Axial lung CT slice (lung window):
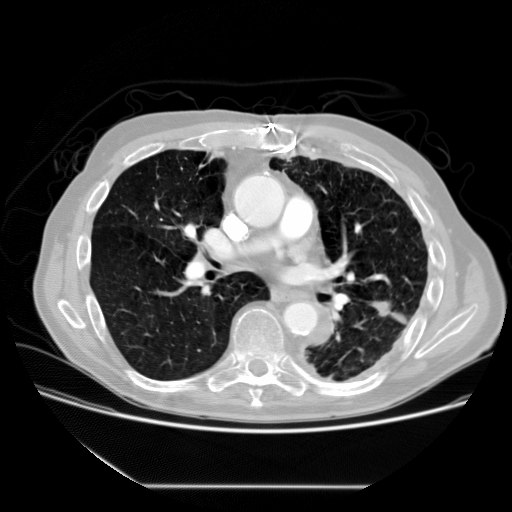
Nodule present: no